Field crop: tomato
Growth stage: 2
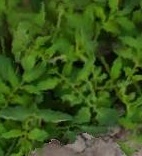
Species: tomato